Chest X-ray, PA view. Patient: 31 years old, sex M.
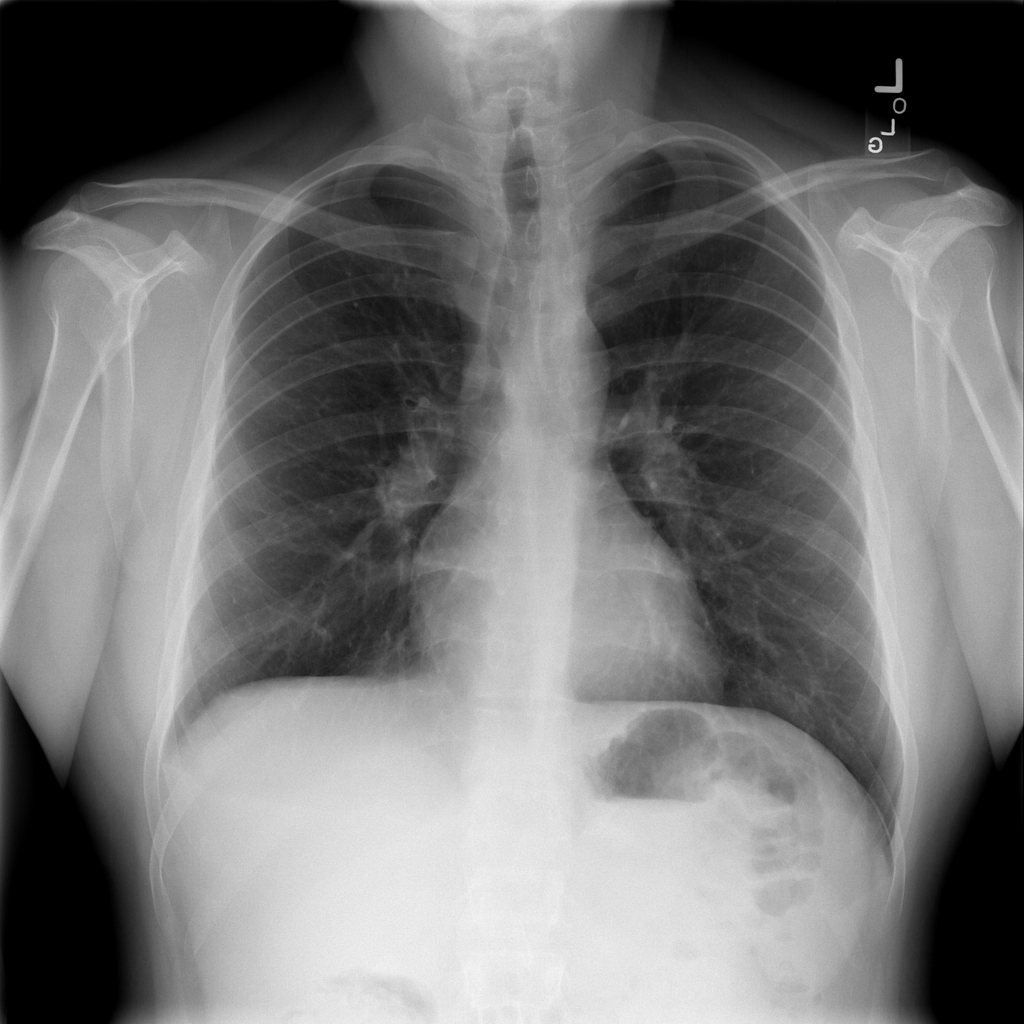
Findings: No Finding